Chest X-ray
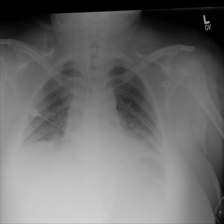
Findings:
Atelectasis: positive
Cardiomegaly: negative
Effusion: negative
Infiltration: negative
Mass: negative
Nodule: negative
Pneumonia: negative
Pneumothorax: negative
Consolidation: negative
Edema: negative
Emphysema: negative
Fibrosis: negative
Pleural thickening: negative
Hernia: negative